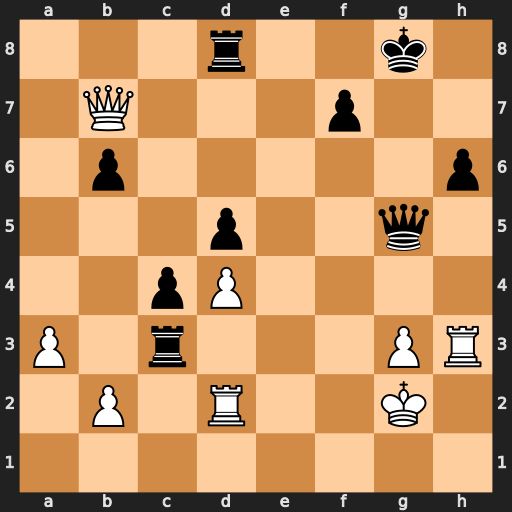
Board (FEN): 3r2k1/1Q3p2/1p5p/3p2q1/2pP4/P1r3PR/1P1R2K1/8
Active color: w
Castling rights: -
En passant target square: -
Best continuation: Rf2 Rd3 Qxf7+ Kh8 Qe6